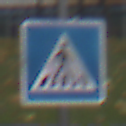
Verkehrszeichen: FussgaengerueberwegLinks
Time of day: MorningAfternoon
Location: Outdoor (Nature)
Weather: Overcast
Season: Autumn
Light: Natural